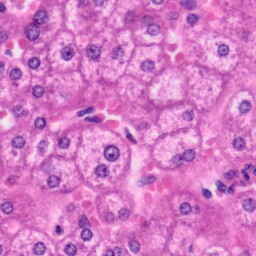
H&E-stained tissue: Liver